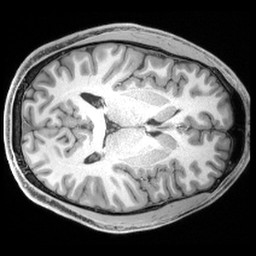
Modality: T1w
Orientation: axial
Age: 21
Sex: male
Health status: healthy
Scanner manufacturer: siemens
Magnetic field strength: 3 T
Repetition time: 2.4 s
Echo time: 0.00194 s